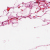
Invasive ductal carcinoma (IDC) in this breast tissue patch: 0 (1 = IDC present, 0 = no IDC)